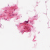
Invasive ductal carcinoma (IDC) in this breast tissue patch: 0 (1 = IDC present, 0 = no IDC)